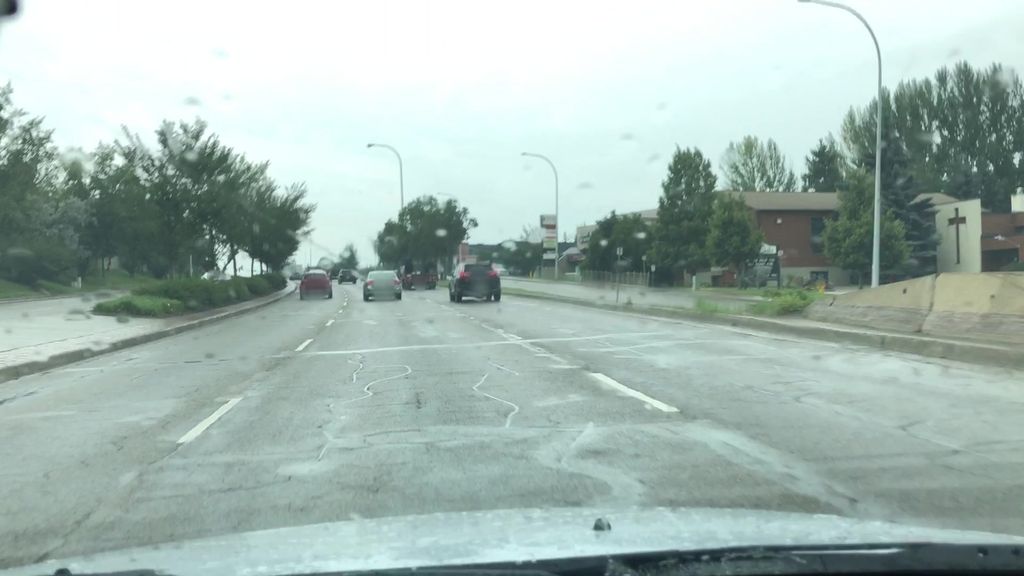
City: edmonton